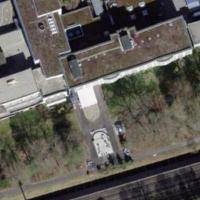
EUNIS habitat code: 55
Species observed at this site:
Corylus avellana
Ilex aquifolium